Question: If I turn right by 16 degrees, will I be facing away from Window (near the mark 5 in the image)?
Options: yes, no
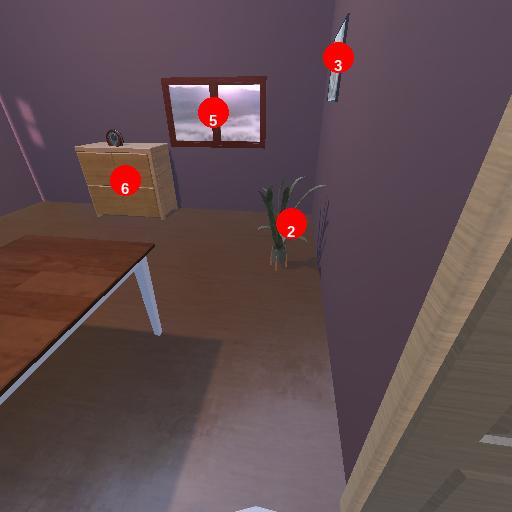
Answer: yes